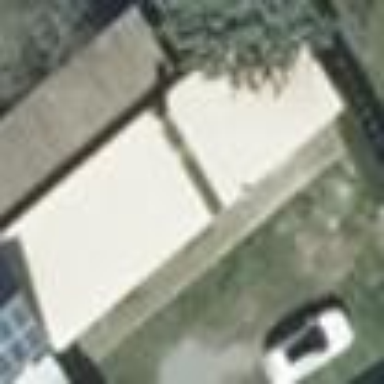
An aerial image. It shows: Building with flat white roof.